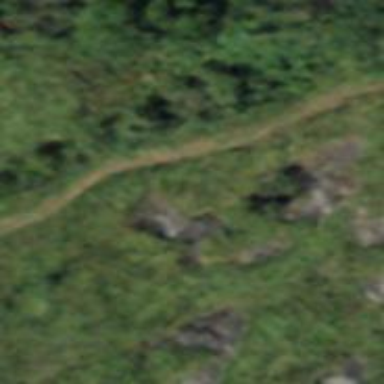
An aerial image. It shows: Ground path.